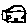
Label: house